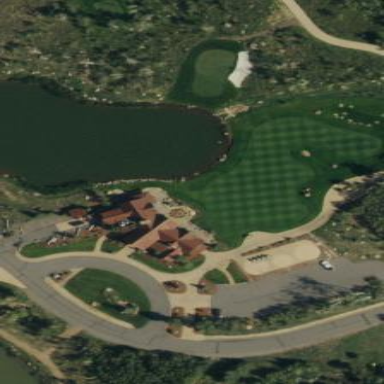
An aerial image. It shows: Golf green.